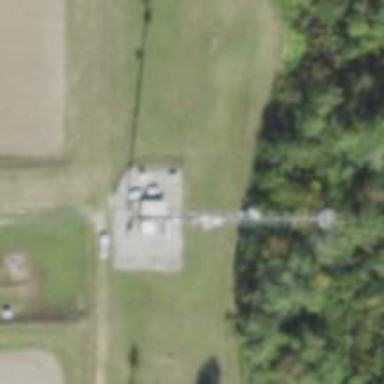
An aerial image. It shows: Communication mast tower.